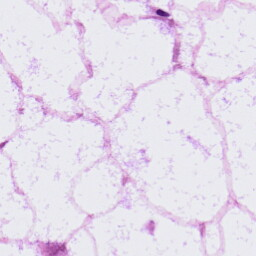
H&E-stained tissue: LymphNode